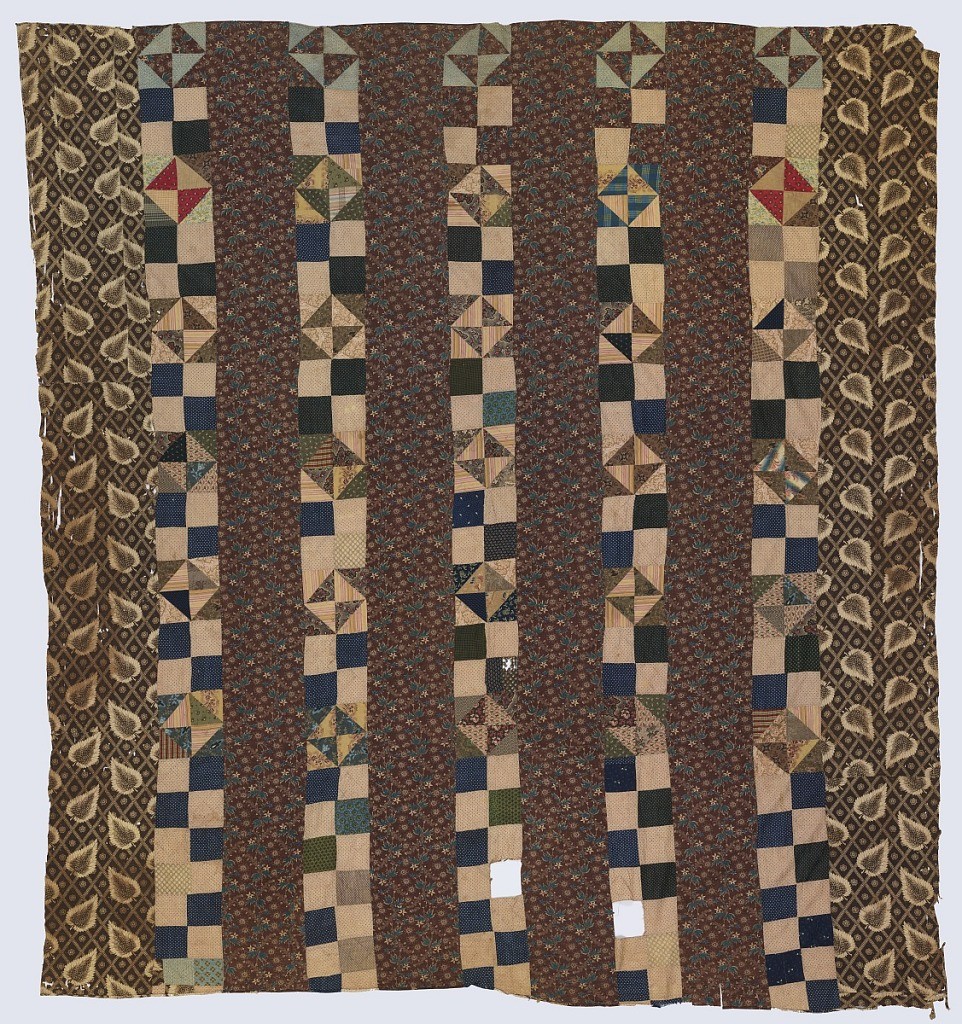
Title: Chintz Bar and Broken Dishes
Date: mid-19th century
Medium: cotton Technique: pieced and sewn patchwork of roller-printed plain weave fabrics
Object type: Patchwork quilt top
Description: Patchwork quilt top made of six broad whole-cloth strips and five narrow patchwork strips. The patchwork strips are made up of small square and triangular pieces in tans, browns, and dark blue. The strips on the two outer edges have a very distinctive leaf pattern on a lattice ground in off-white on brown, while the whole-cloth strips in the center are a small-scale floral in blue and tan on a brown ground.